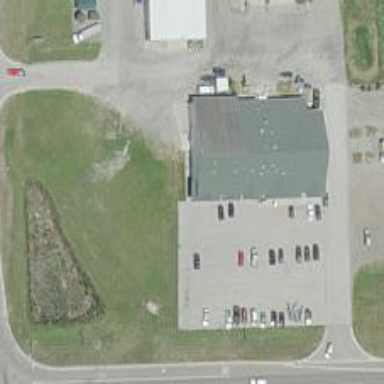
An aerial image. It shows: Veterinary facility.